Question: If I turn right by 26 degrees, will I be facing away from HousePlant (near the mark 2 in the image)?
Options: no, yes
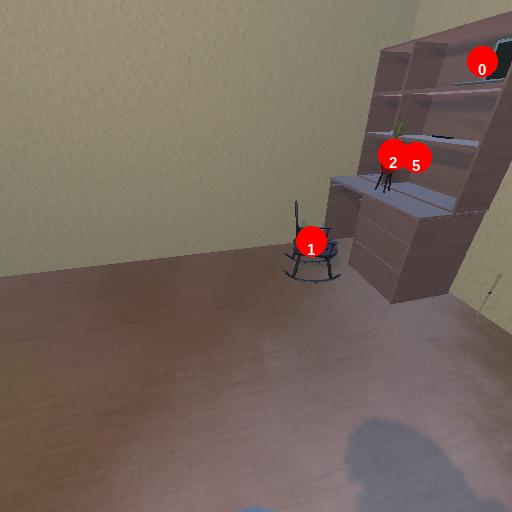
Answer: no